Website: lowes
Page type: payment
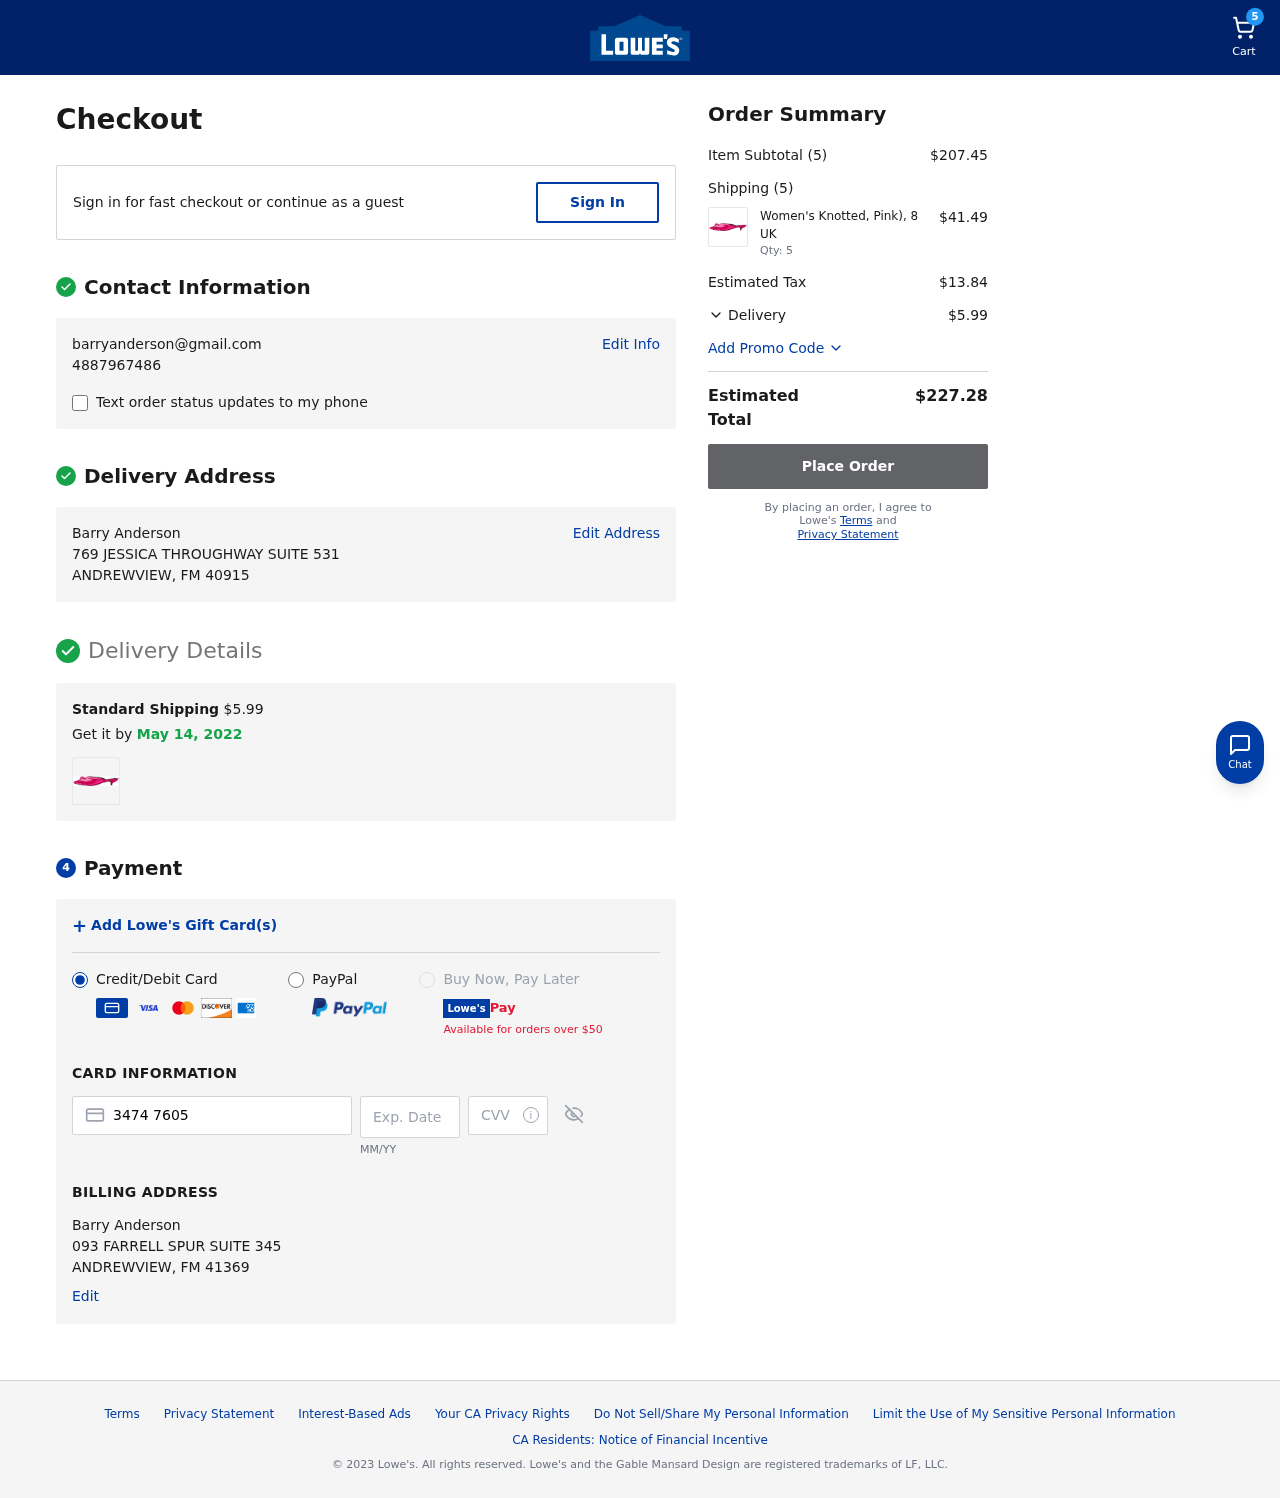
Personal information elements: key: PII_CARD_CVV
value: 5309
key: PII_CARD_EXPIRY
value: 04/29
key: PII_CARD_NUMBER
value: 3474 7605 9325 401
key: PII_CITY_STATE_ZIP2
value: ANDREWVIEW, FM 41369
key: PII_EMAIL
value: barryanderson@gmail.com
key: PII_FULLNAME
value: Barry Anderson
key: PII_FULLNAME2
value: Barry Anderson
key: PII_PHONE
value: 4887967486
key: PII_STREET
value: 769 JESSICA THROUGHWAY SUITE 531
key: PII_STREET2
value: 093 FARRELL SPUR SUITE 345
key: PII_CITY_STATE_ZIP
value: ANDREWVIEW, FM 40915
Product elements: key: PRODUCT1_NAME
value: Women's Knotted, Pink), 8 UK
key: PRODUCT1_PRICE
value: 41.49
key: PRODUCT1_QUANTITY
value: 5
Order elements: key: ORDER_NUM_ITEMS
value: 5
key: ORDER_SHIPPING_COST
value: $5.99
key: ORDER_DELIVERY_DATE
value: May 14, 2022
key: ORDER_SUBTOTAL
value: $207.45
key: ORDER_NUM_ITEMS2
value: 5
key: ORDER_TAX
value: $13.84
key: ORDER_SHIPPING_COST2
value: $5.99
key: ORDER_TOTAL
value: $227.28